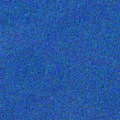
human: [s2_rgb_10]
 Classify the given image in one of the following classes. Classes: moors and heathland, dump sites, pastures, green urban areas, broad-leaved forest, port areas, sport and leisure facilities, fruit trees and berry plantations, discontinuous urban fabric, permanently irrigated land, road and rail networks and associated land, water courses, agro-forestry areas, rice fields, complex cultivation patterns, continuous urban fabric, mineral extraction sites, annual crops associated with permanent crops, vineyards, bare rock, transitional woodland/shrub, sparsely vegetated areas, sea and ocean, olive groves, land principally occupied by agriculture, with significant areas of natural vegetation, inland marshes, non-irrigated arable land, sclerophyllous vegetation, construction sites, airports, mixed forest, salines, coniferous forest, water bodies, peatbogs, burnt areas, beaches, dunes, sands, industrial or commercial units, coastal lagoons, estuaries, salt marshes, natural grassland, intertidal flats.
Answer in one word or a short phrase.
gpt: sea and ocean